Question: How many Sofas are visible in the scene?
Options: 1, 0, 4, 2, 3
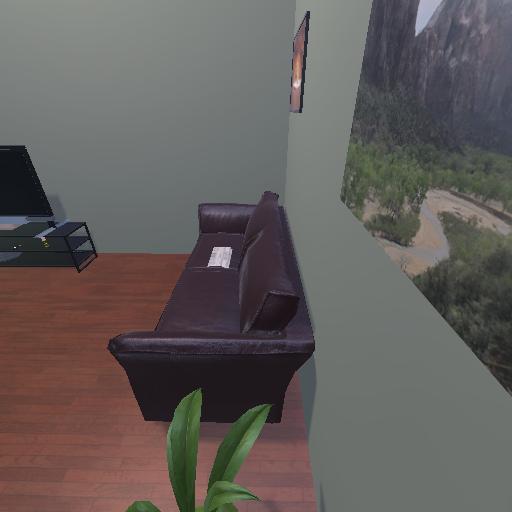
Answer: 1